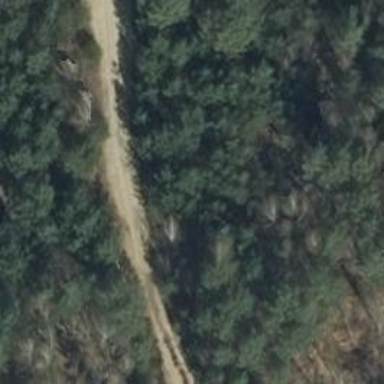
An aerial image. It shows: Dirt track road with grade3 tracktype.